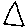
Label: triangle